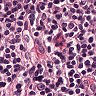
Metastatic tissue present: no